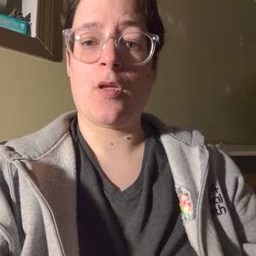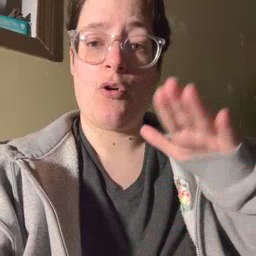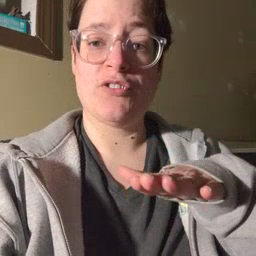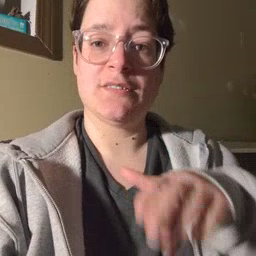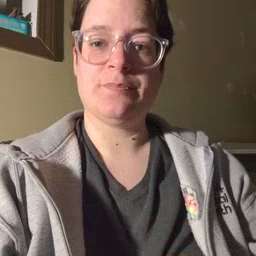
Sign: on